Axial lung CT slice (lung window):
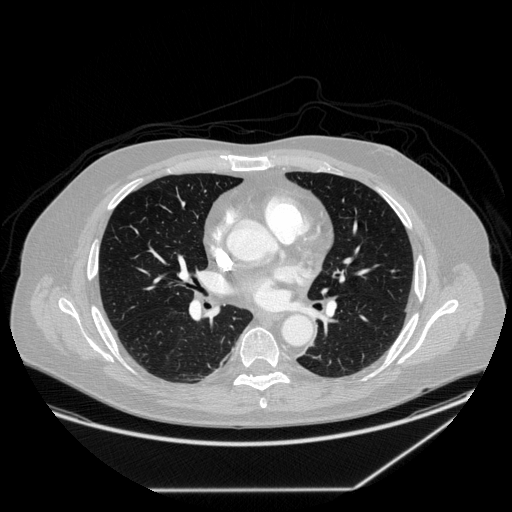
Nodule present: no